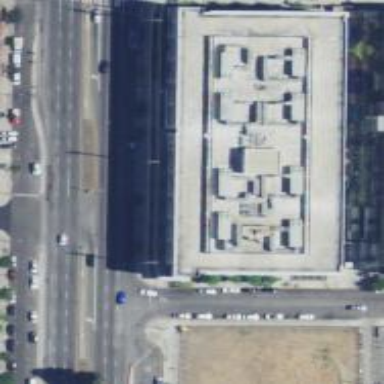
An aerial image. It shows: Government office.